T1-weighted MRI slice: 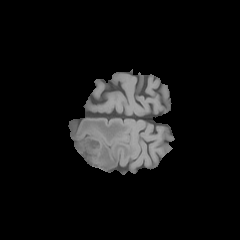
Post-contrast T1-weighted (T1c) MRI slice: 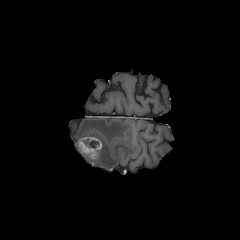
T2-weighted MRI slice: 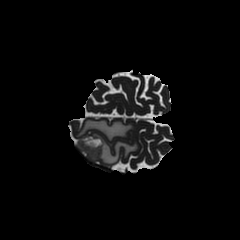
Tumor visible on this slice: yes